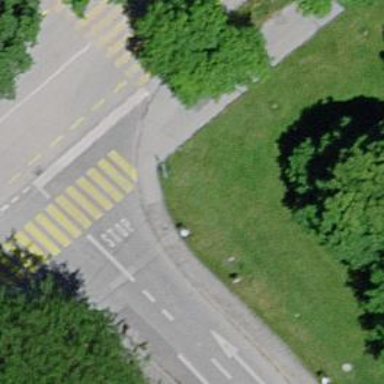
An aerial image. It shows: Kerb serving as barrier.